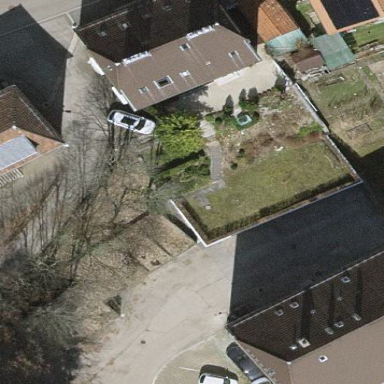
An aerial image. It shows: Garages with flat grass-covered roofs.